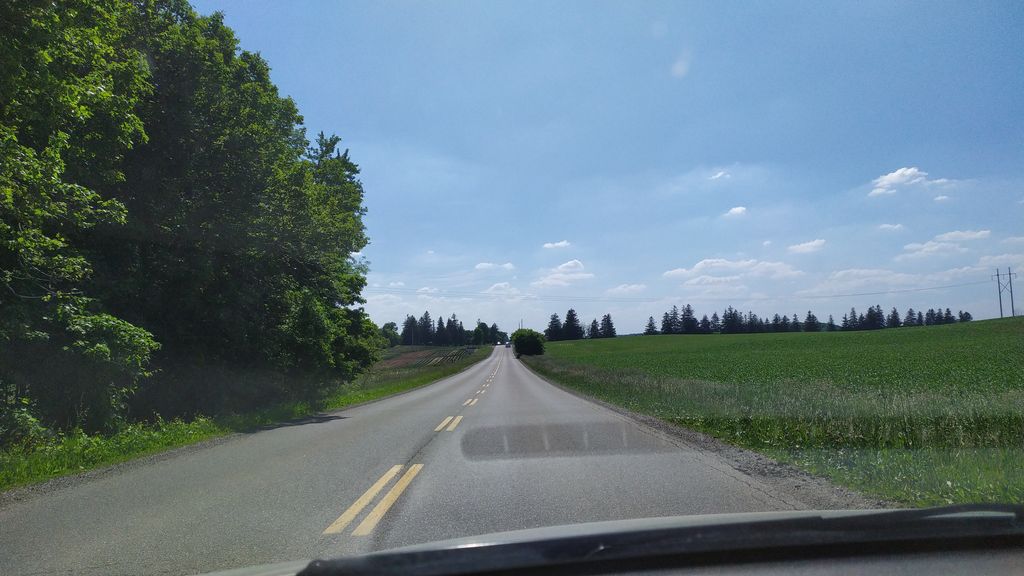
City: kitchener-waterloo